Question: I have a scrollview with a linear layout inside. One of the elements inside this linearlayout is a glsurfaceview.
This all works correctly and when I scroll the glsurfaceview moves up and down however when the glsurfaceview reaches the top or bottom of where it should of the scrollview where it should be clipped it is not and is continued outside of the scrollview. This screenshot should make it clearer:

Don't think it's completly nessecary but here is my layout.xml:
'''
<?xml version="1.0" encoding="utf-8"?>
<LinearLayout
xmlns:android="http://schemas.android.com/apk/res/android"
android:layout_width="fill_parent"
android:layout_height="wrap_content"
android:orientation="vertical"
android:padding="6dip"
>
<ScrollView
android:layout_width="fill_parent"
android:layout_height="wrap_content"
>
<LinearLayout
android:layout_width="fill_parent"
android:layout_height="wrap_content"
android:orientation="vertical"
>
<LinearLayout
android:layout_width="fill_parent"
android:layout_height="wrap_content"
android:orientation="horizontal"
>
<LinearLayout
android:layout_width="fill_parent"
android:layout_height="wrap_content"
android:orientation="vertical"
android:layout_weight="1"
>
<!-- LOTS OF SEEKBARS/TEXTVIEWS -->
</LinearLayout>
<LinearLayout
android:layout_width="fill_parent"
android:layout_height="wrap_content"
android:layout_weight="1.4"
android:layout_marginRight="10dip"
android:layout_marginLeft="10dip"
android:orientation="horizontal" >
<android.opengl.GLSurfaceView android:id="@+id/glview"
android:layout_width="100px"
android:layout_height="250px"/>
</LinearLayout>
</LinearLayout>
<LinearLayout
android:layout_marginTop="6dip"
android:layout_width="fill_parent"
android:layout_height="wrap_content"
android:layout_weight="1"
android:orientation="horizontal" >
<!-- OK/CANCEL BUTTONS -->
</LinearLayout>
</LinearLayout>
</ScrollView>
</LinearLayout>
'''
All help much appreciated :)
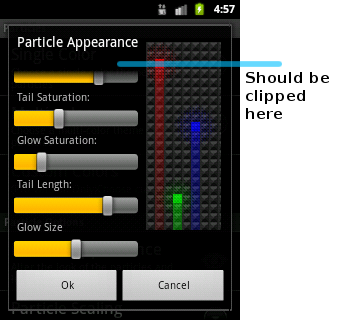
Answer: Hosting SurfaceViews inside ScrollView (or Listview, etc.) is currently not supported.